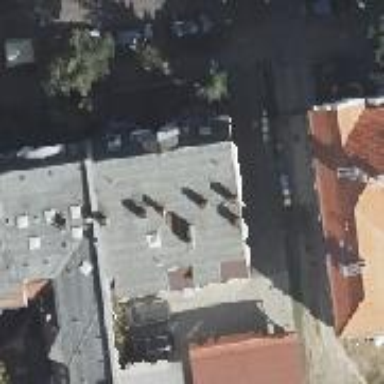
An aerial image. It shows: Building with apartments featuring unique double saltbox roof shape.